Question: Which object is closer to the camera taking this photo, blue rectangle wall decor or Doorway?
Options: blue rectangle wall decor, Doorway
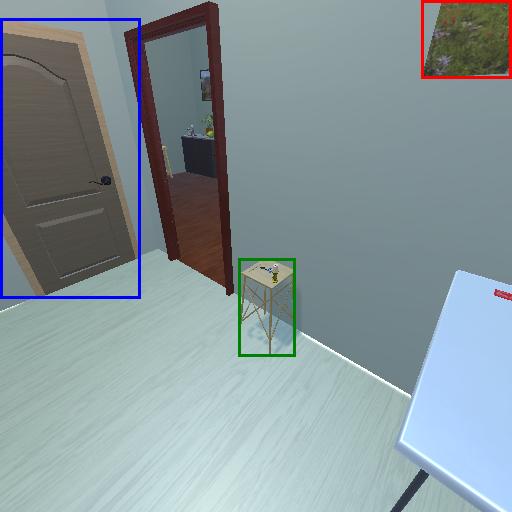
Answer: blue rectangle wall decor